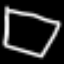
Label: square